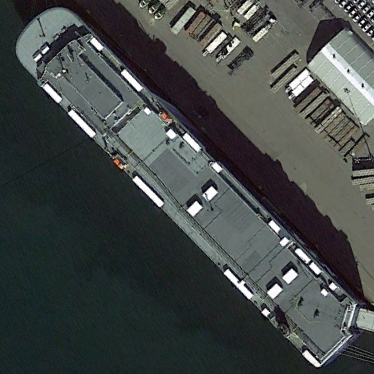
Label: civil